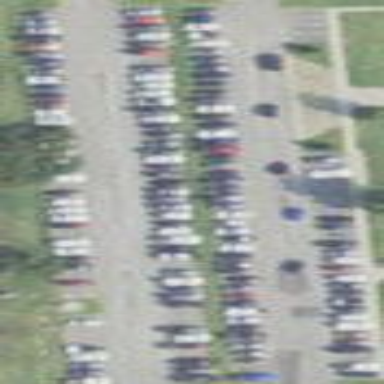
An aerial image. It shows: Parking area with surface.